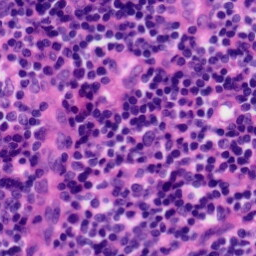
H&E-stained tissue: Tonsil